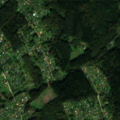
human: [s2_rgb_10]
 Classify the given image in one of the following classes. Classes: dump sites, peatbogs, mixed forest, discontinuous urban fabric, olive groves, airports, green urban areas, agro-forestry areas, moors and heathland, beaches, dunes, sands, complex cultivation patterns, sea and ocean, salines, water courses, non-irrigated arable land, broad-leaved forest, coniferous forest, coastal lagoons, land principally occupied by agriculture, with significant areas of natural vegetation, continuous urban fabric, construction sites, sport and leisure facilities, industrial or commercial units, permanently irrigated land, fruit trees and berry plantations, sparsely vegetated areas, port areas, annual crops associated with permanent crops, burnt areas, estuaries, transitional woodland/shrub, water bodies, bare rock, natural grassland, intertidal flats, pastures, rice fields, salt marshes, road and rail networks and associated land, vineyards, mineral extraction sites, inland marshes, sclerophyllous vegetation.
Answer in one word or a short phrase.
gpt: complex cultivation patterns, mixed forest, transitional woodland/shrub